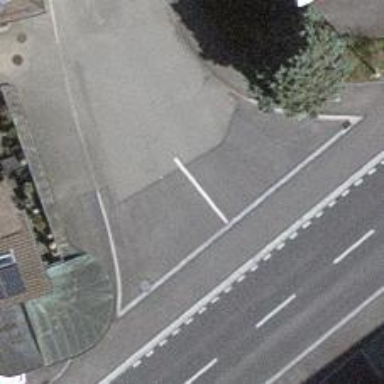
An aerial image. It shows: Zebra crossing on the road.